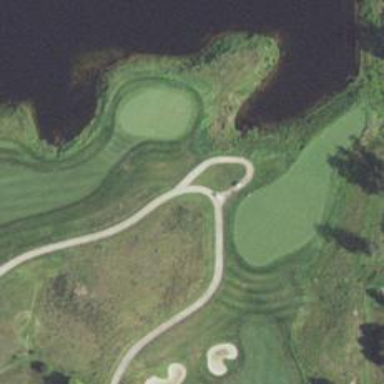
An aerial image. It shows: Well-maintained path suitable for golfing.